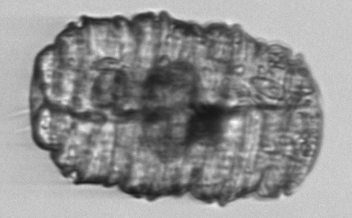
Label: Polykrikos